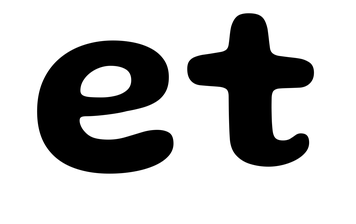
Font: Gluten_SemiBold